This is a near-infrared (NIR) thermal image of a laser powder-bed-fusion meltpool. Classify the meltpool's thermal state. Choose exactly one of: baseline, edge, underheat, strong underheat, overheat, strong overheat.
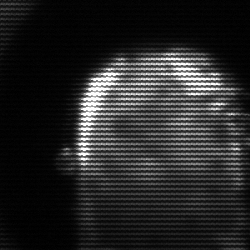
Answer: baseline